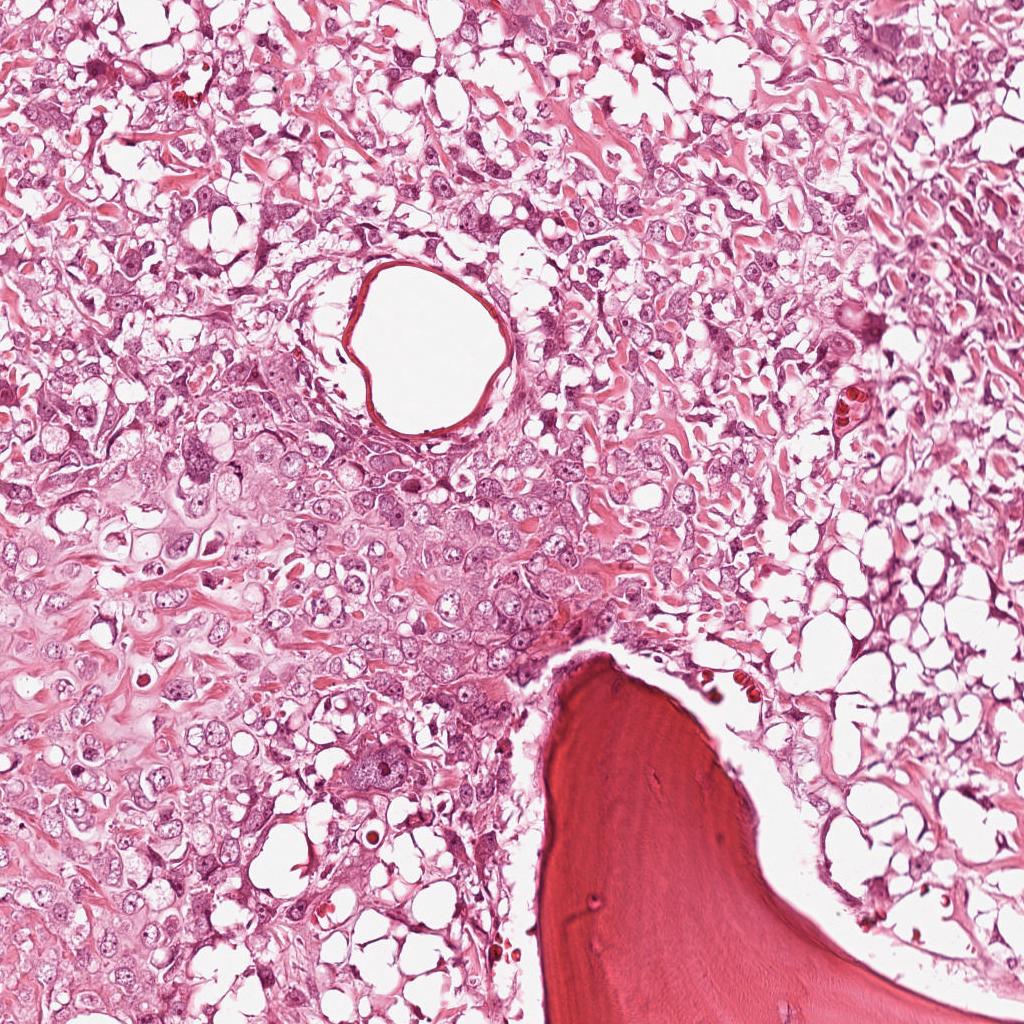
Label: Viable